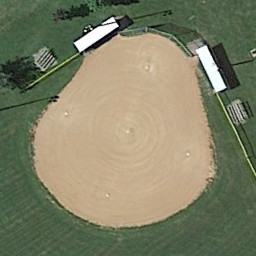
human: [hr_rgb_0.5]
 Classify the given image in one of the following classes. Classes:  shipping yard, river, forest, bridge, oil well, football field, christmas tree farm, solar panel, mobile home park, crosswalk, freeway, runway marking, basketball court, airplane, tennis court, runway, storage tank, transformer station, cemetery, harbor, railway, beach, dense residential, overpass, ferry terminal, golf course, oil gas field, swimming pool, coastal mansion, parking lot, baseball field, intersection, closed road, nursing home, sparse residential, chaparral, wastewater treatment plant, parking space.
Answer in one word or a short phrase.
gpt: baseball field